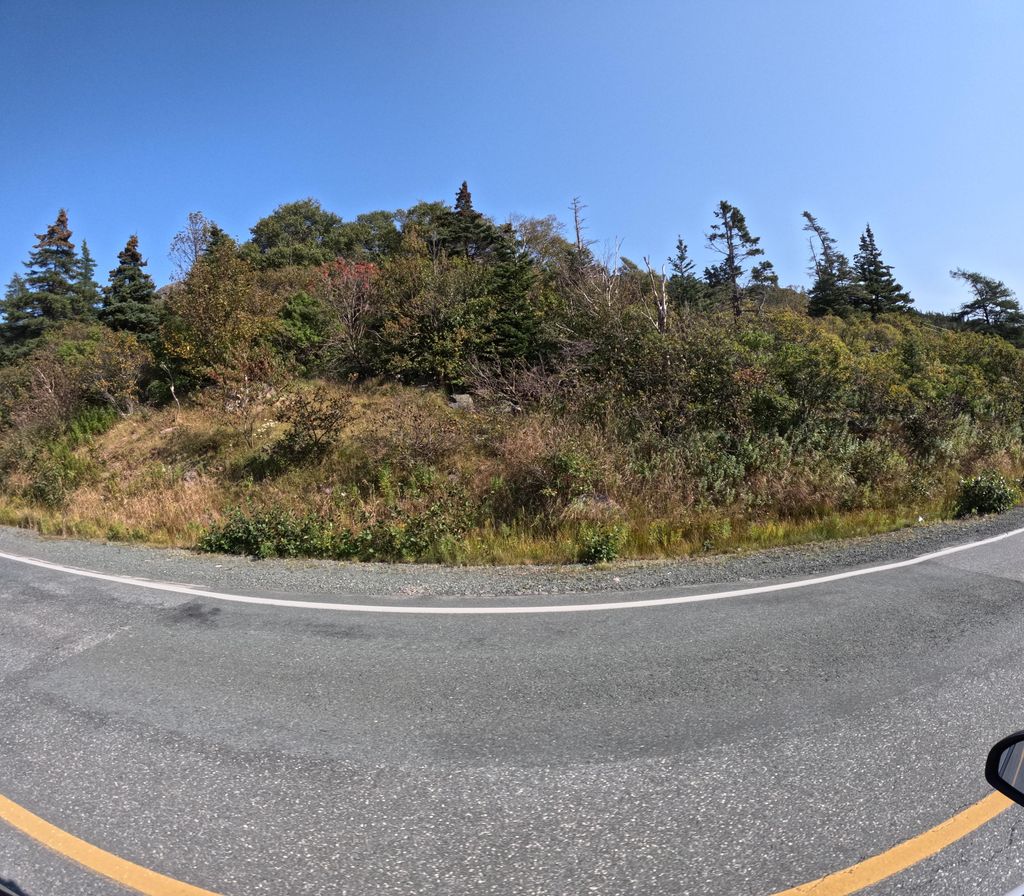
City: st_johns